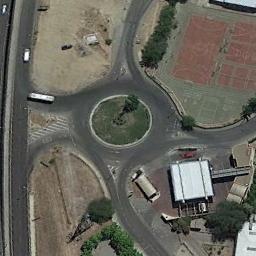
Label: roundabout